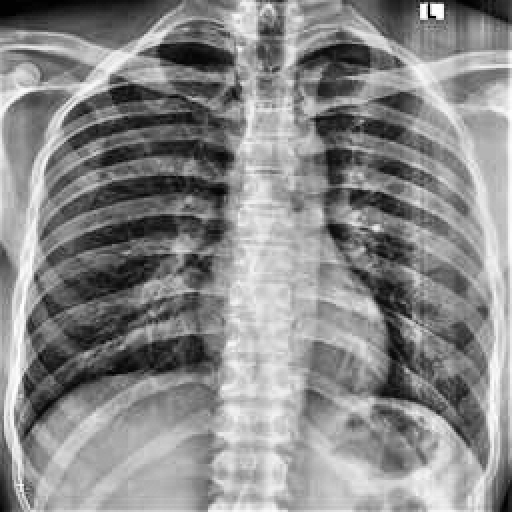
Finding: NORMAL